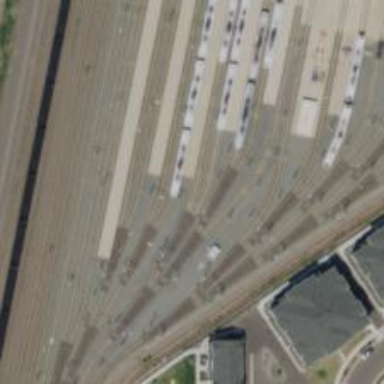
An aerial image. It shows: Light rail yard with electrified contact lines.